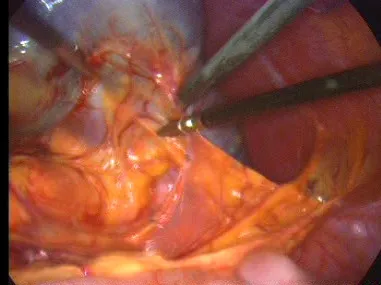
Incision of the lateral peritoneal attachments of the spleen.
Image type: endoscopy (gi_endoscopy)